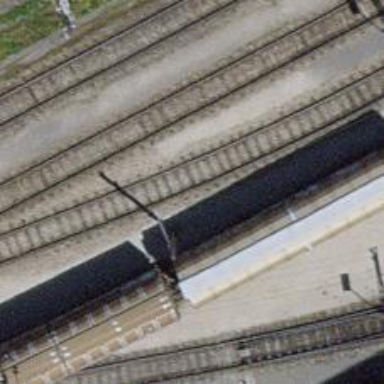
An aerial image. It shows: Single-track electrified railway spur with contact line for service.